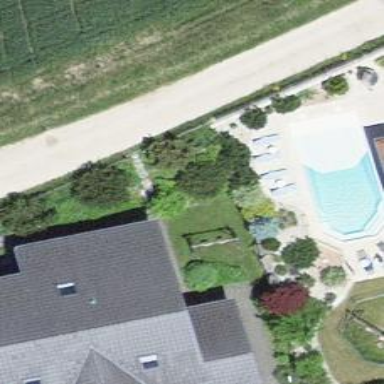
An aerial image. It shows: Residential building.